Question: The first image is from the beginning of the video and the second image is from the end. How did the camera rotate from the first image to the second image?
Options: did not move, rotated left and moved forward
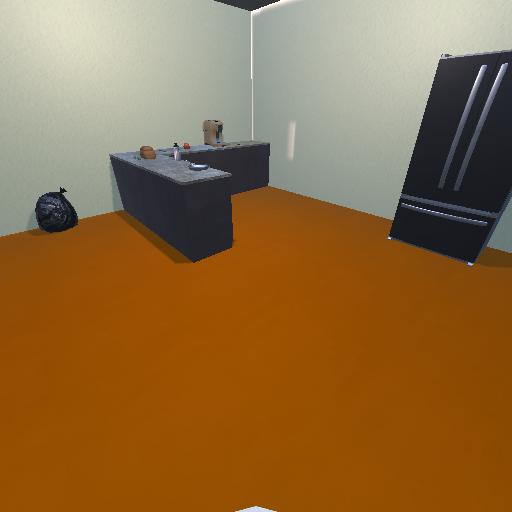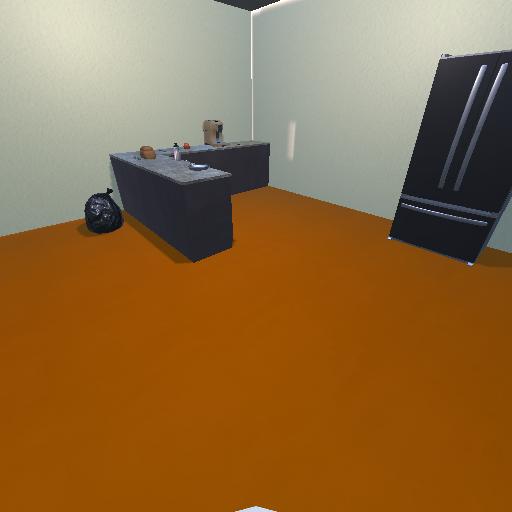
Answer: did not move